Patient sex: M
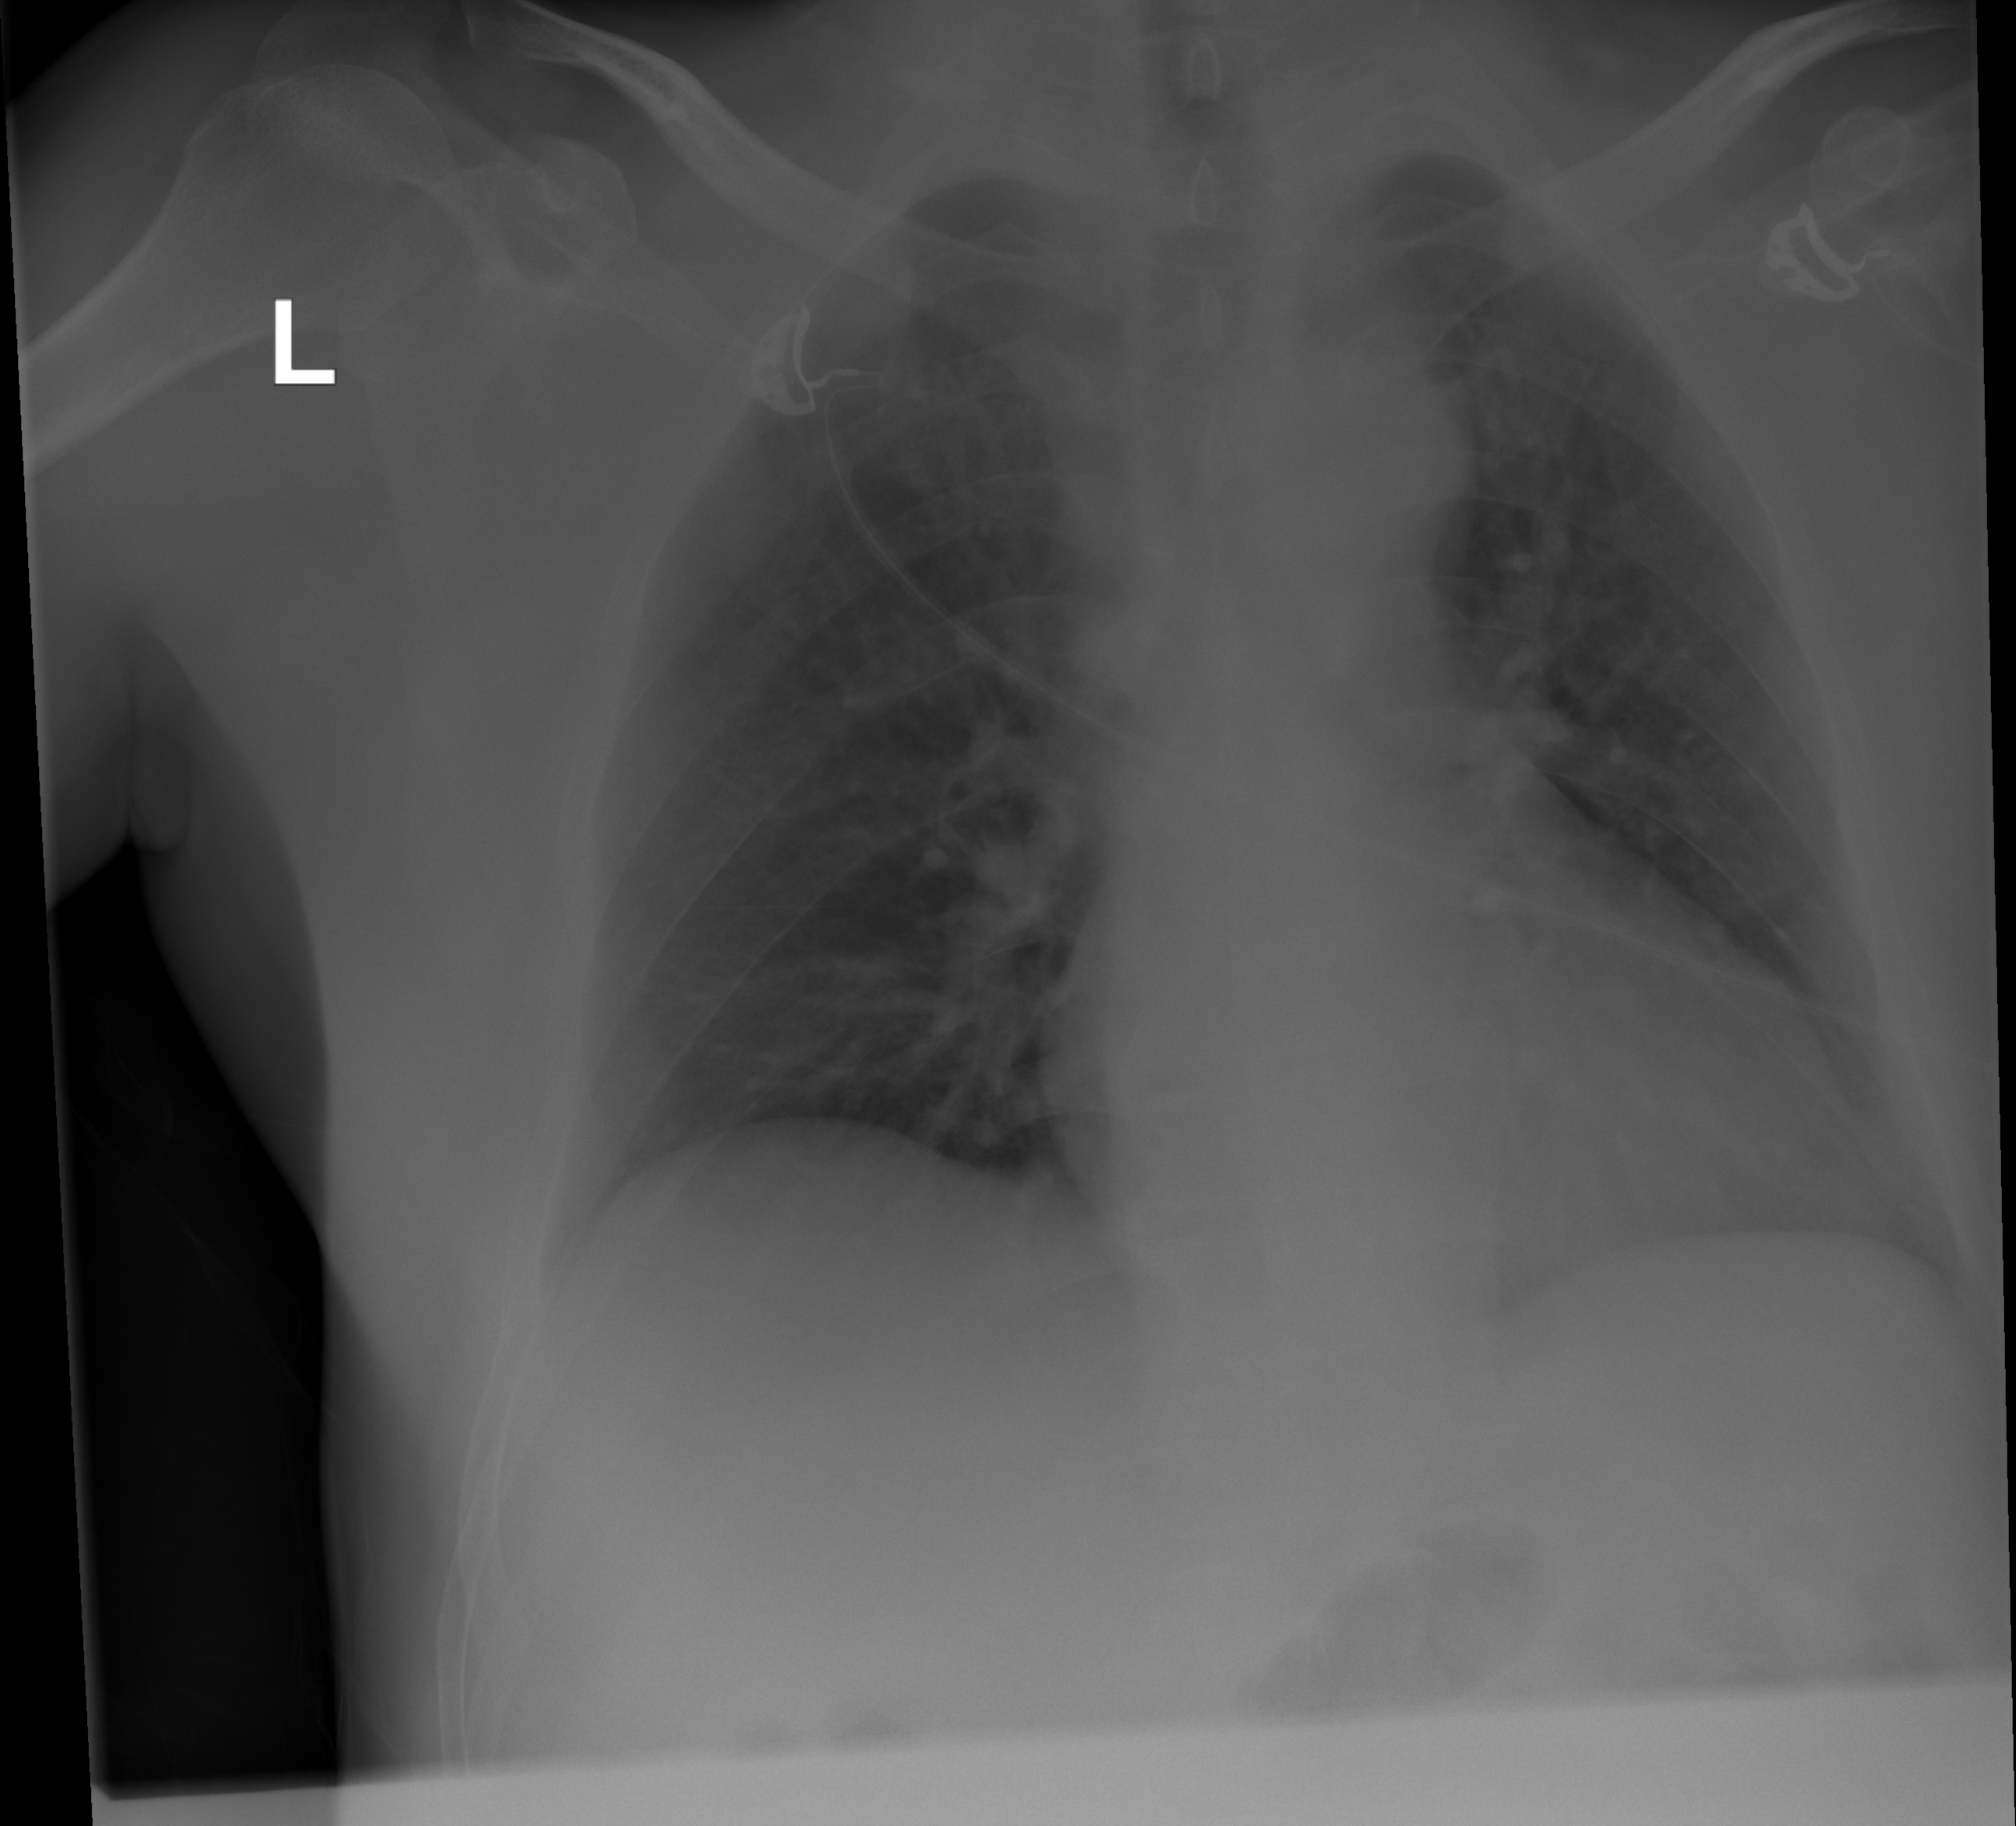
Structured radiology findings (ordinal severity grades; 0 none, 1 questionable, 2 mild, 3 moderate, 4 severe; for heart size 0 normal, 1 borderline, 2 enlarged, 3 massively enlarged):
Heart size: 0
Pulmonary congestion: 2
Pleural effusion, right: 0
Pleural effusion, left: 0
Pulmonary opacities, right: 2
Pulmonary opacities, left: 0
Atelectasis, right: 0
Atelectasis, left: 0